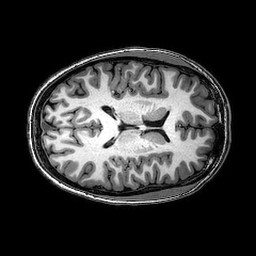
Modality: T1w
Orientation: axial
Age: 23
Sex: female
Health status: healthy
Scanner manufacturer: philips
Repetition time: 0.008233 s
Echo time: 0.00379 s